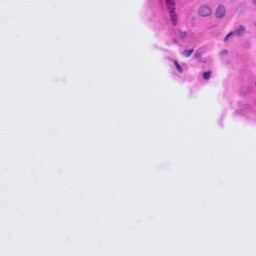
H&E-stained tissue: Tonsil